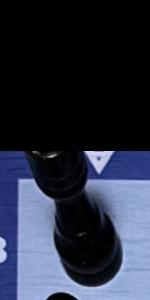
Label: Rook_Black